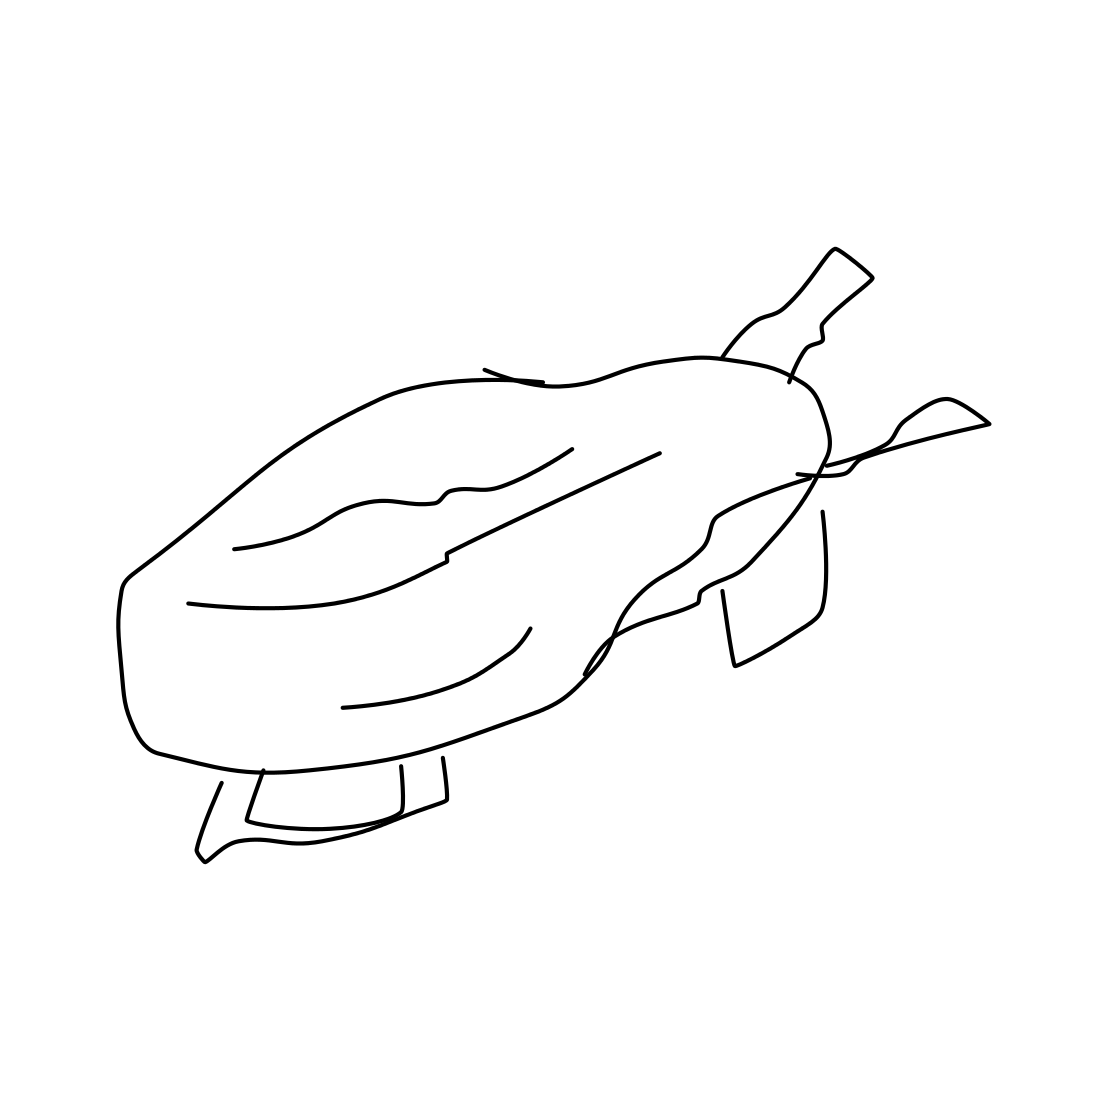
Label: blimp